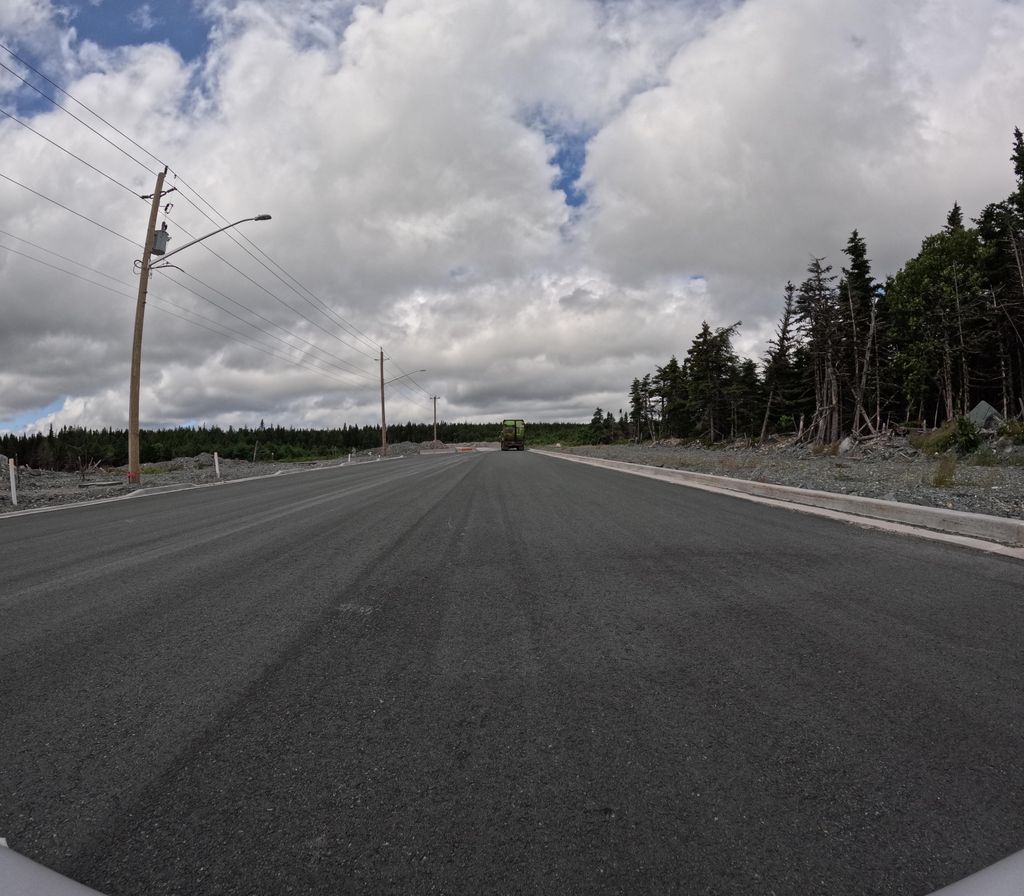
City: st_johns